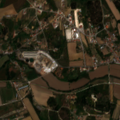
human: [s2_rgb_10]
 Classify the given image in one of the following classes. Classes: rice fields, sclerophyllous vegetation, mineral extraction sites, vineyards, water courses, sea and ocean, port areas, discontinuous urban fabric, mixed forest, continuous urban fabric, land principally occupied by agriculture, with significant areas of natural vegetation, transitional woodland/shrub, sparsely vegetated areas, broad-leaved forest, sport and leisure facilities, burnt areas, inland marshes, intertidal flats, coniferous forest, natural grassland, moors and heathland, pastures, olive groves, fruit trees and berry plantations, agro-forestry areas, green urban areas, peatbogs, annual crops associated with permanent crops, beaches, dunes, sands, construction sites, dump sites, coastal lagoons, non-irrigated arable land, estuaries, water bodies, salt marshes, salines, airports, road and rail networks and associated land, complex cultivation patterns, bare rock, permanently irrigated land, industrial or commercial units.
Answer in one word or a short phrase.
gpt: discontinuous urban fabric, permanently irrigated land, complex cultivation patterns, land principally occupied by agriculture, with significant areas of natural vegetation, broad-leaved forest, mixed forest